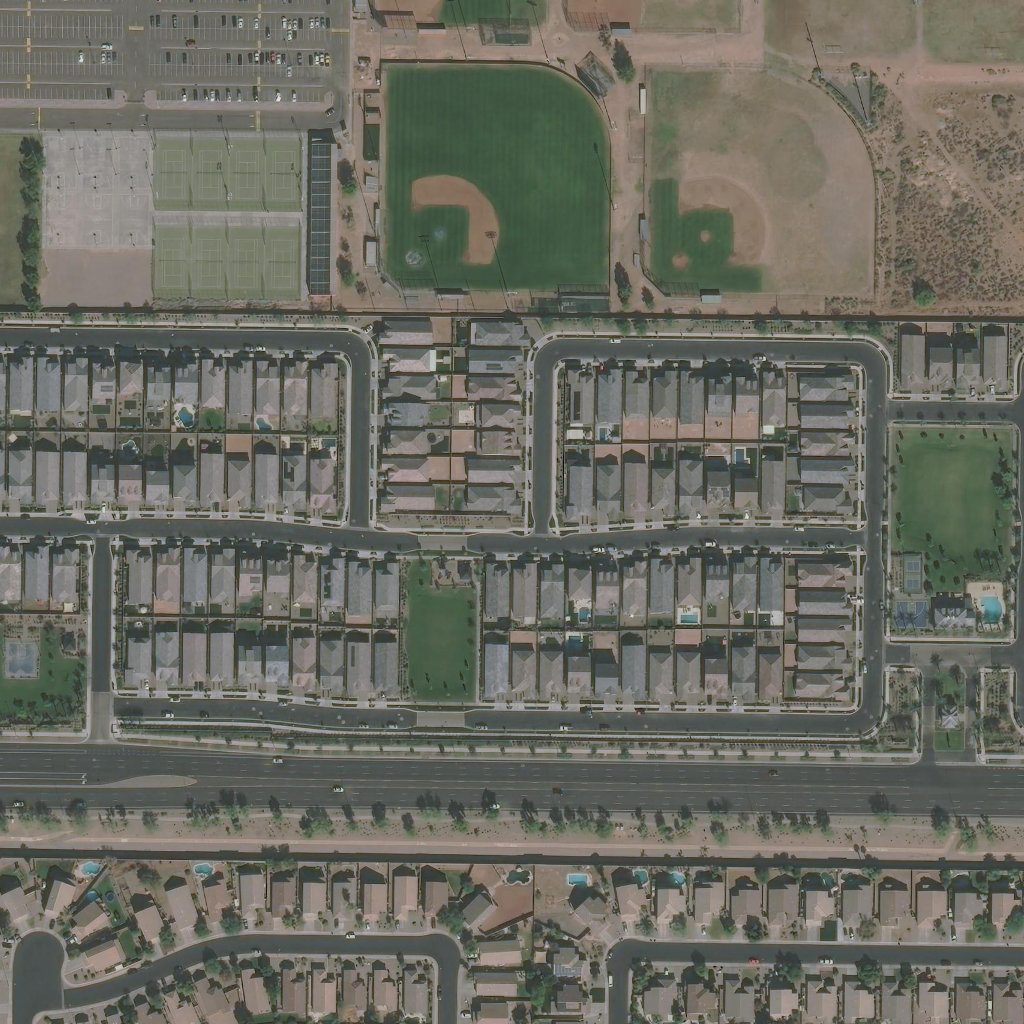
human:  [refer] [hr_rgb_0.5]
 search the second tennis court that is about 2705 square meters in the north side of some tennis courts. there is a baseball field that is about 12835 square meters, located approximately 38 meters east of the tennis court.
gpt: <box>[[14, 21, 29, 29, 0]]</box>

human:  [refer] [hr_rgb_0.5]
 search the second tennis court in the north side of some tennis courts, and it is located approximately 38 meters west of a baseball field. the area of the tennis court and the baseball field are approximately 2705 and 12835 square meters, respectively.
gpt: <box>[[14, 21, 29, 29, 0]]</box>

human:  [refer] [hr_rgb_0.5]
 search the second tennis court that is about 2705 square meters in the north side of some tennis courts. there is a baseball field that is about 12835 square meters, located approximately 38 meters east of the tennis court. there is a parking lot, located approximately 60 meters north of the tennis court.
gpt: <box>[[14, 21, 29, 29, 0]]</box>